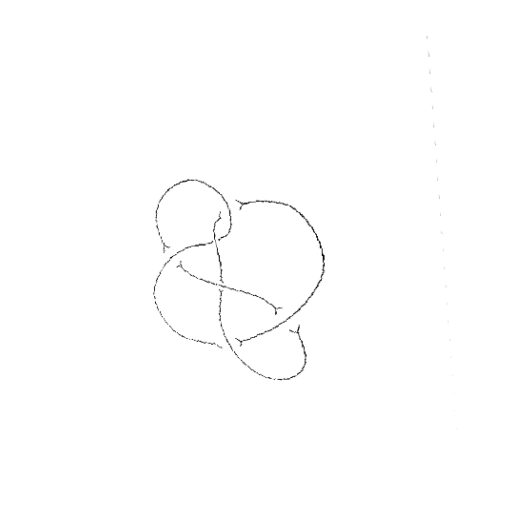
Crossing number: 6